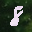
Label: 8